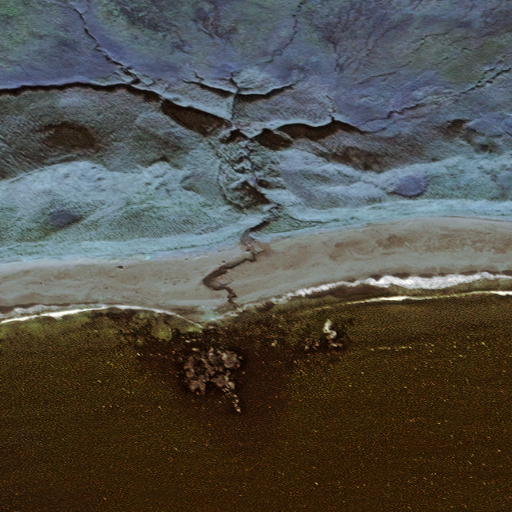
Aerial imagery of beach in Alaska named Udgaax containing only unknown